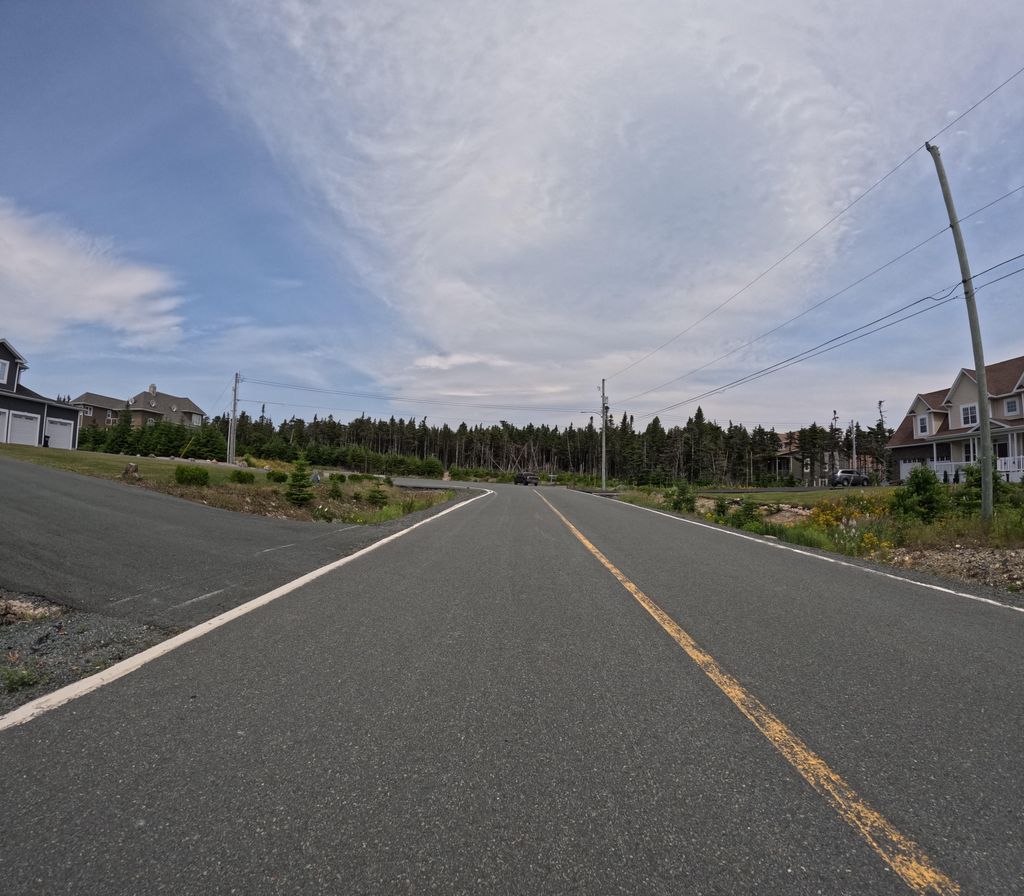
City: st_johns